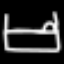
Label: bed